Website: walmart
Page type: stored-credit-cards
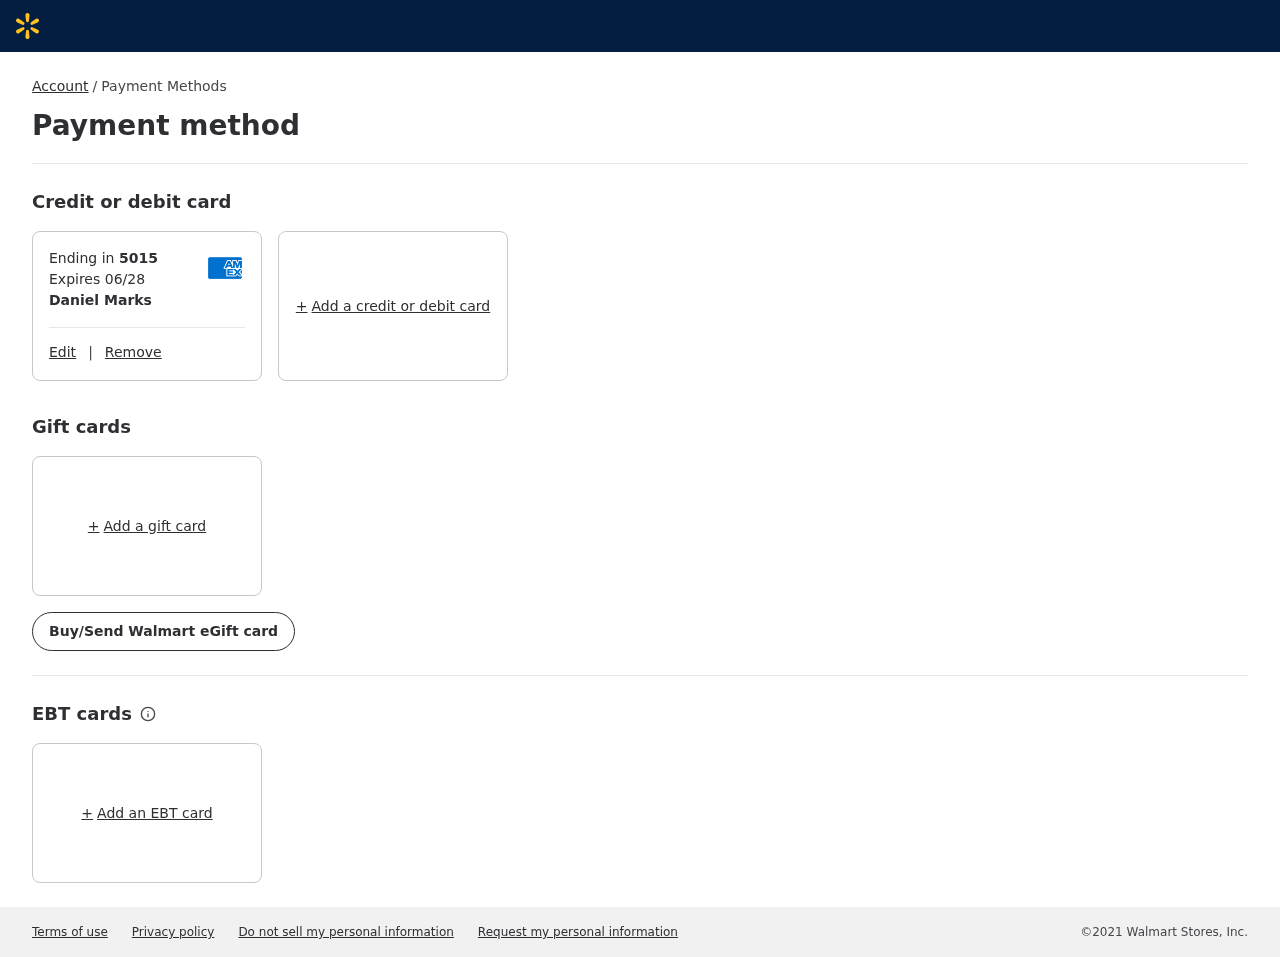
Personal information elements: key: PII_CARD_EXPIRY
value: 06/28
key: PII_CARD_LAST4
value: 5015
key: PII_FULLNAME
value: Daniel Marks